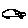
Label: car